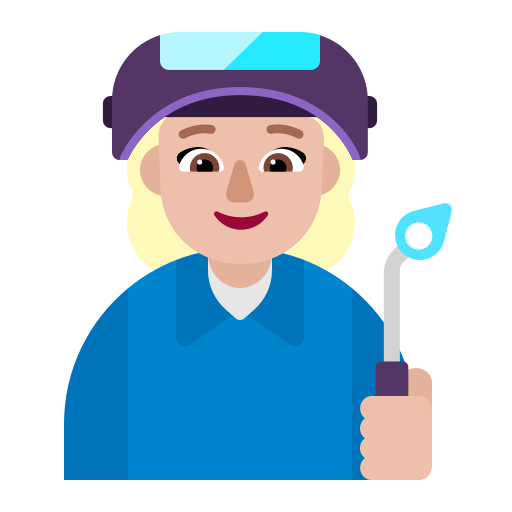
woman factory worker flat  light